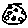
Label: moon